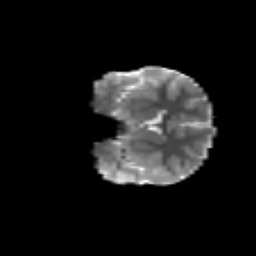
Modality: T2w
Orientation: coronal
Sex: female
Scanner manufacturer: siemens
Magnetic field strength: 3 T
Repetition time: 5 s
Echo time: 0.071 s